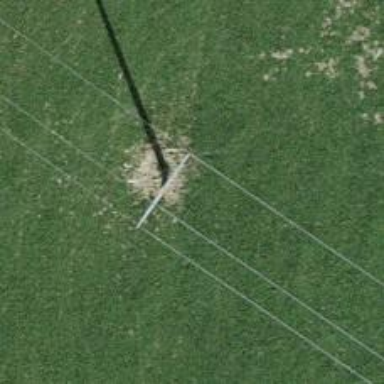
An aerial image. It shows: Power pole.